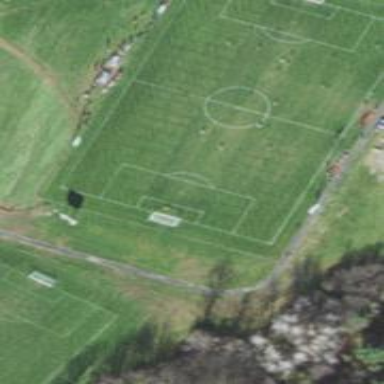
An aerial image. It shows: Soccer pitch for leisure land activities.